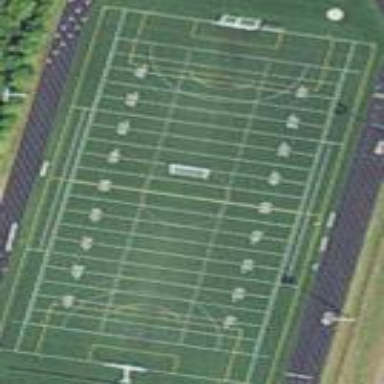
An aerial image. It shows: American football pitch.